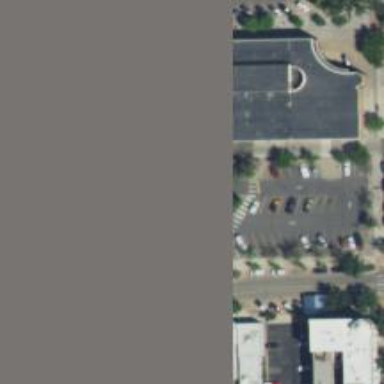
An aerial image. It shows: Parking space is available.